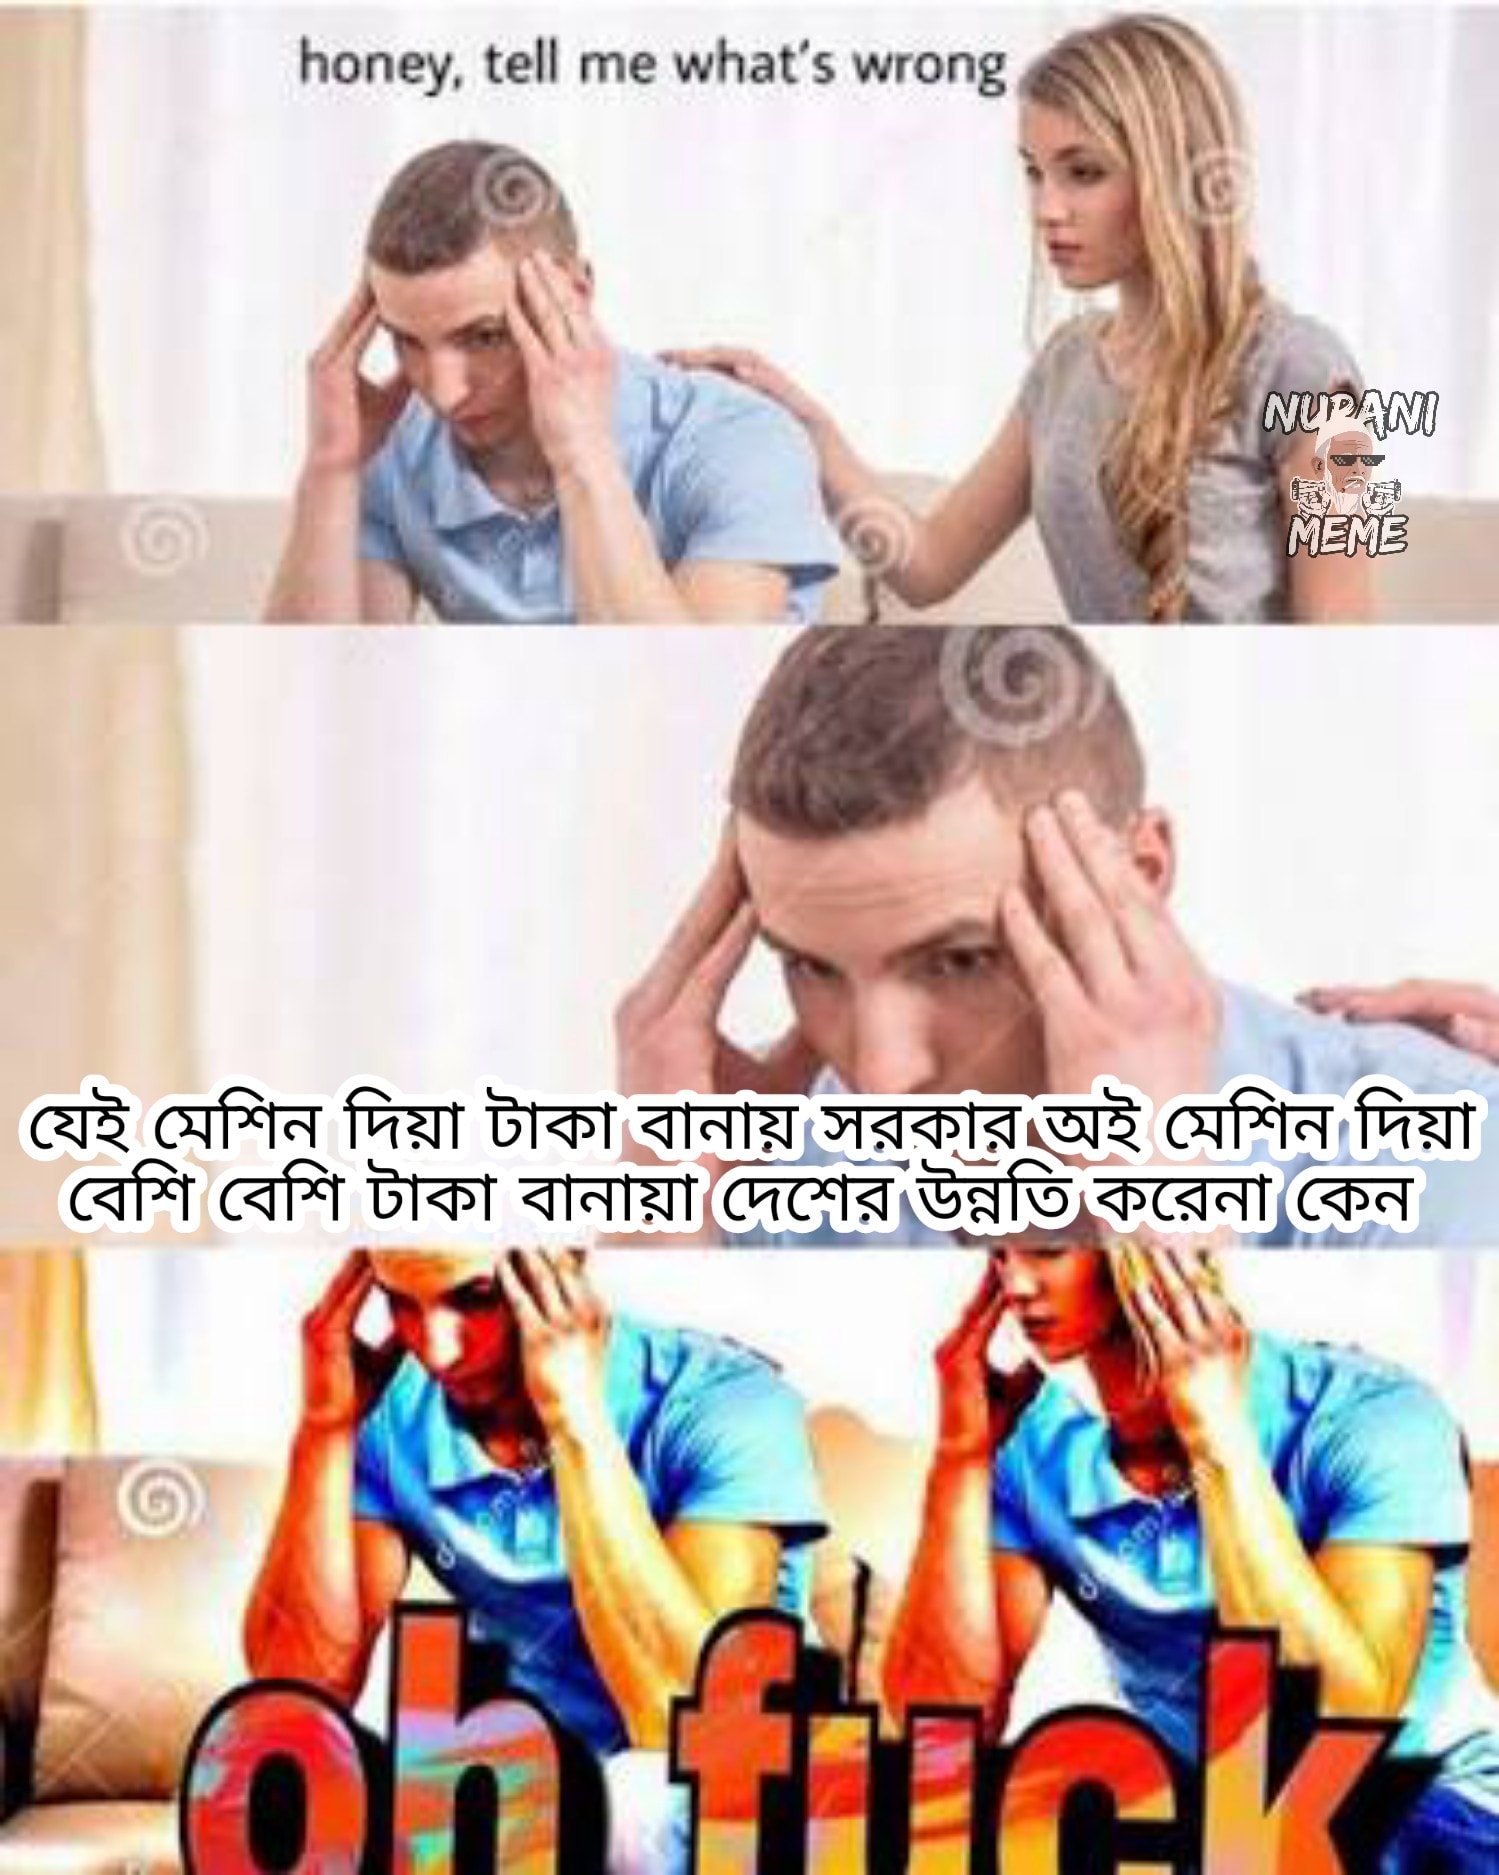
Caption: honey, tell me what's wrong   যেই মেশিন দিয়া টাকা বানায় সরকার অই মেশিন দিয়া বেশি বেশি টাকা বানায়া দেশের উন্নতি করেনা কেন
Label: non-hate